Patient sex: F
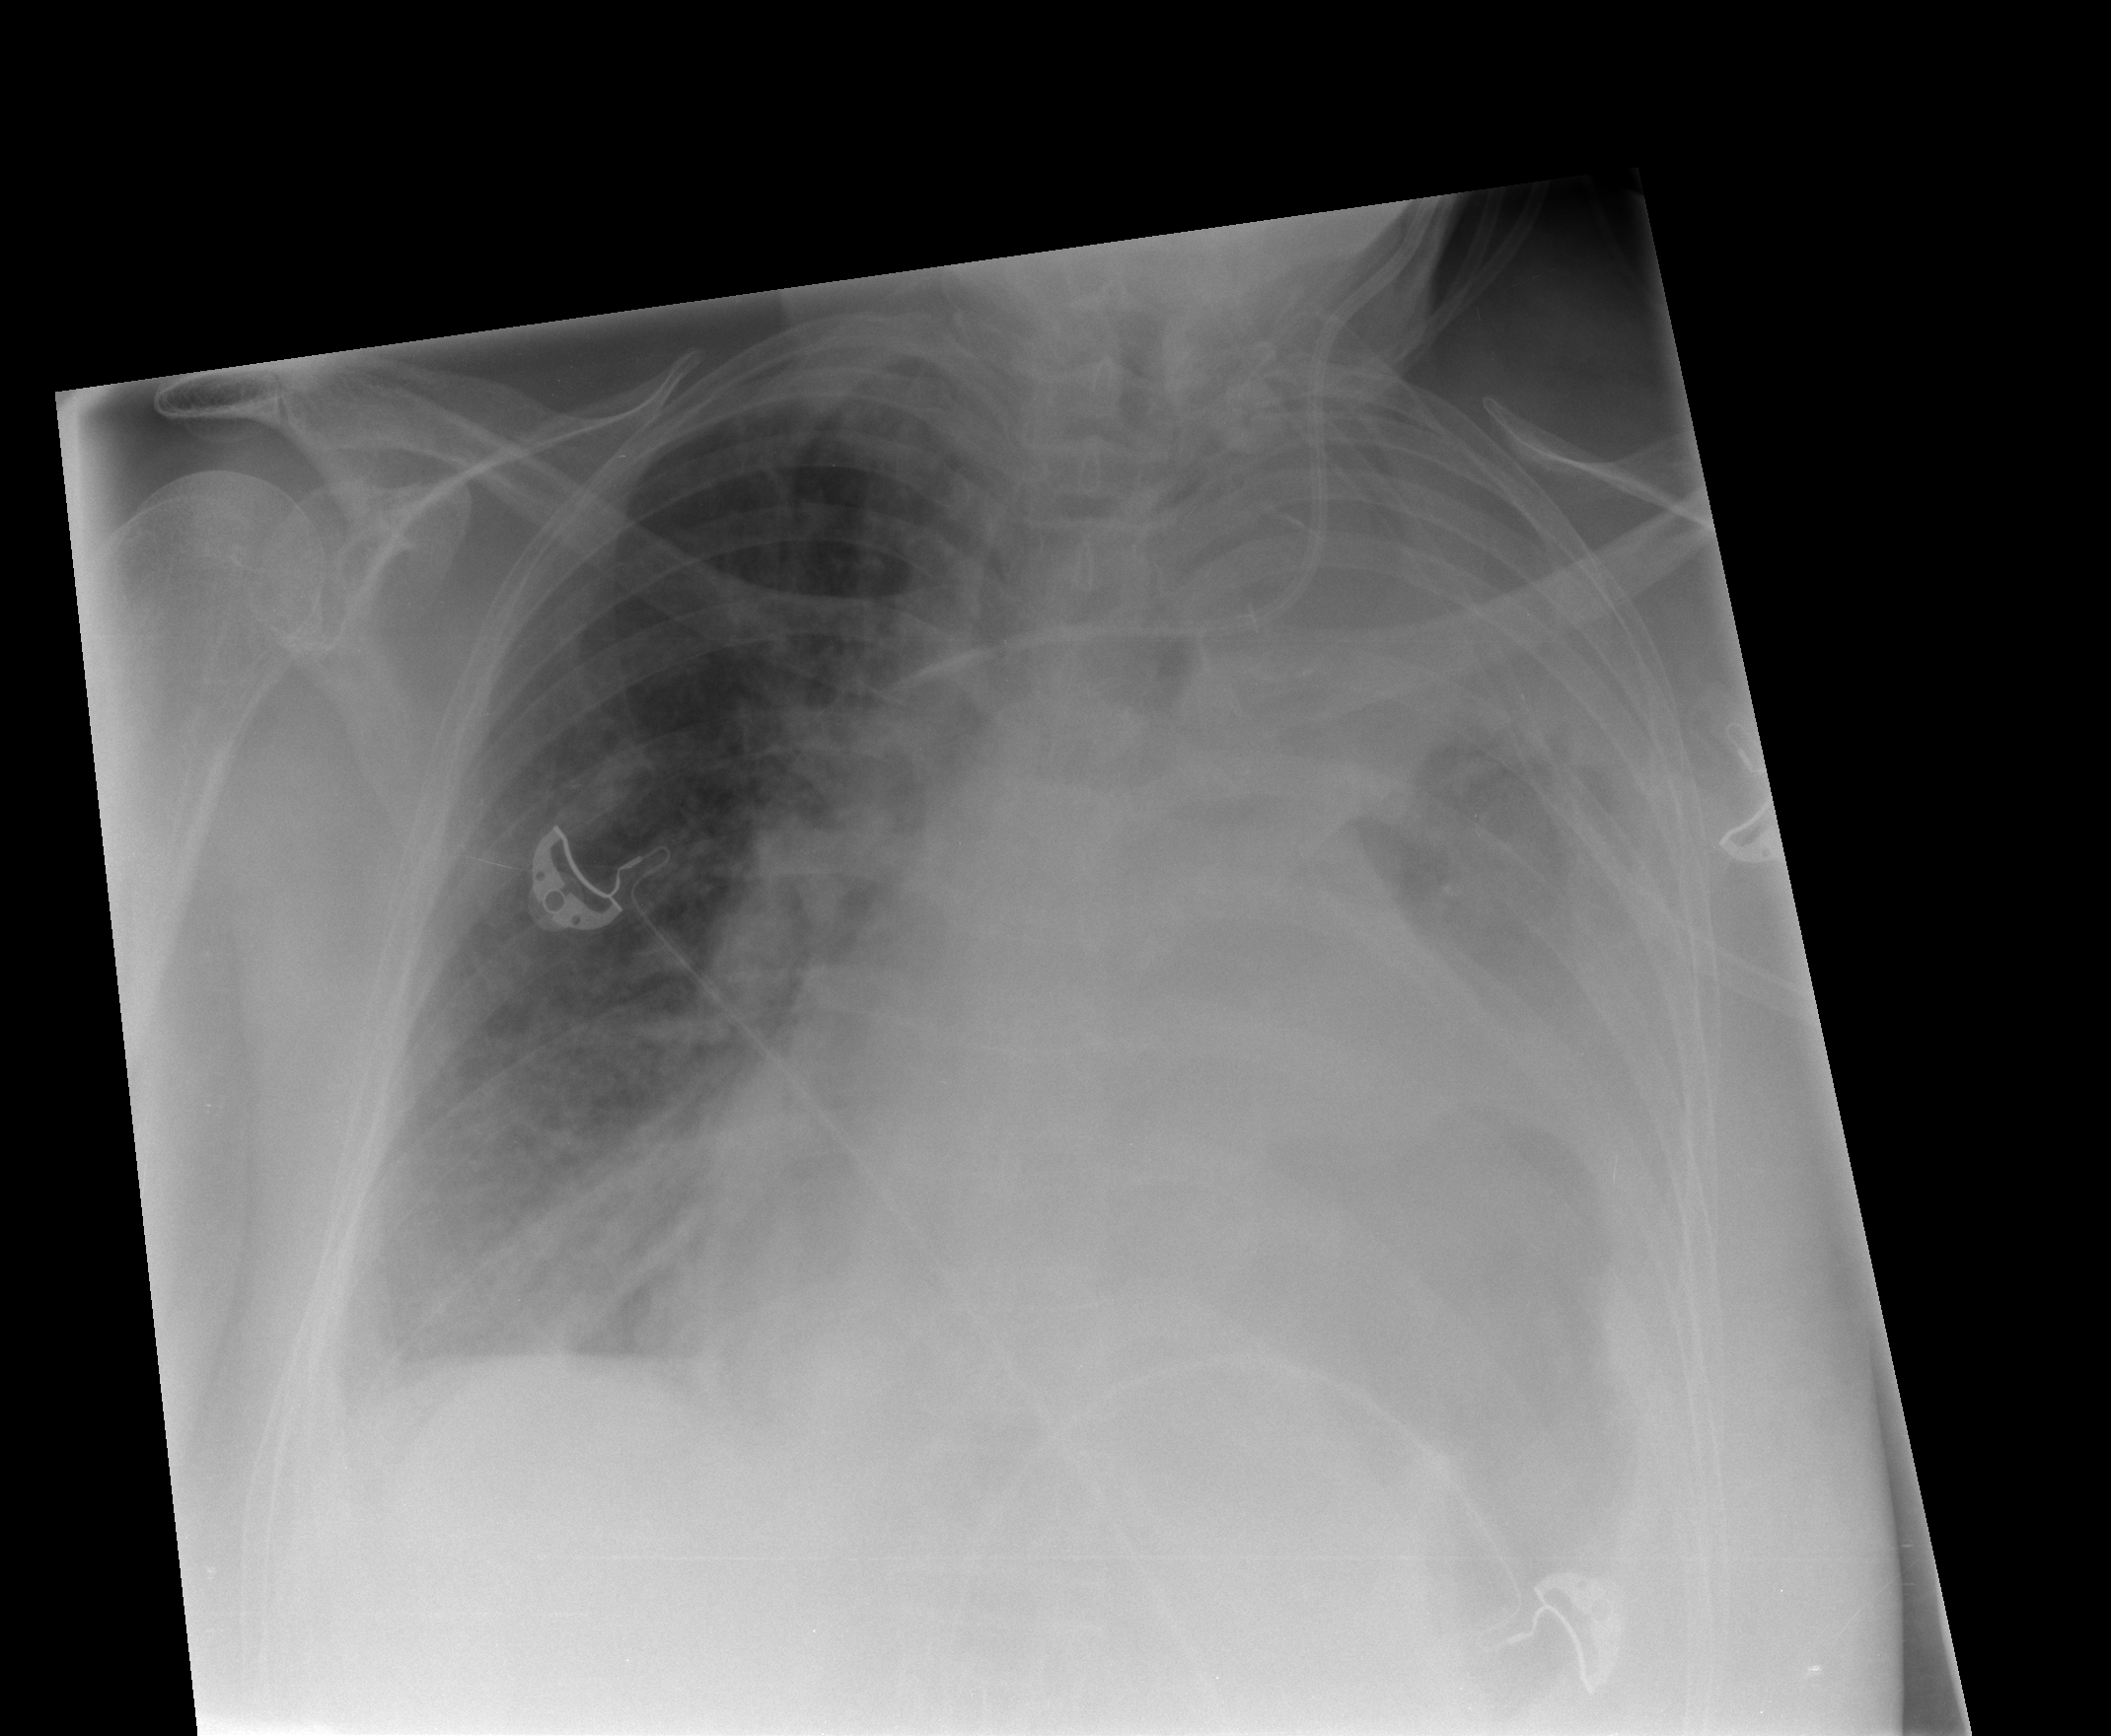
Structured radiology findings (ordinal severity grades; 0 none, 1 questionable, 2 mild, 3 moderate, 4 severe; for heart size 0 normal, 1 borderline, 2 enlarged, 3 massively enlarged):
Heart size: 3
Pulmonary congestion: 2
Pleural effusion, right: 2
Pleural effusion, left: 3
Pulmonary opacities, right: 0
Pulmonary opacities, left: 0
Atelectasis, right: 2
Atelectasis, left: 3